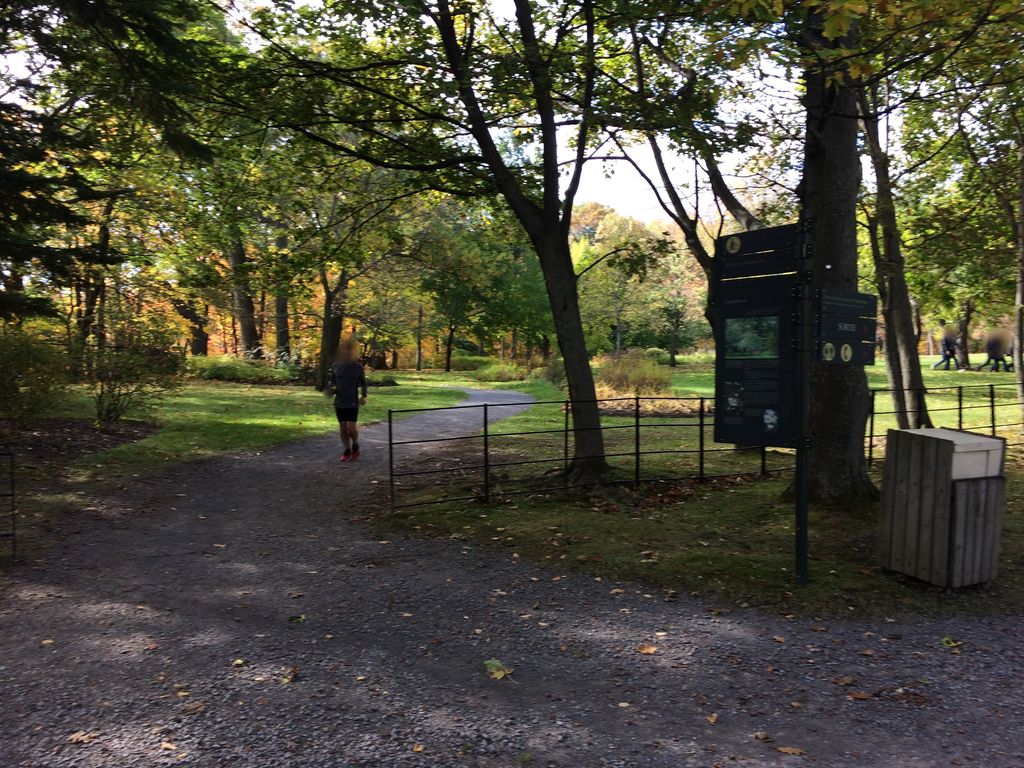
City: quebec_city